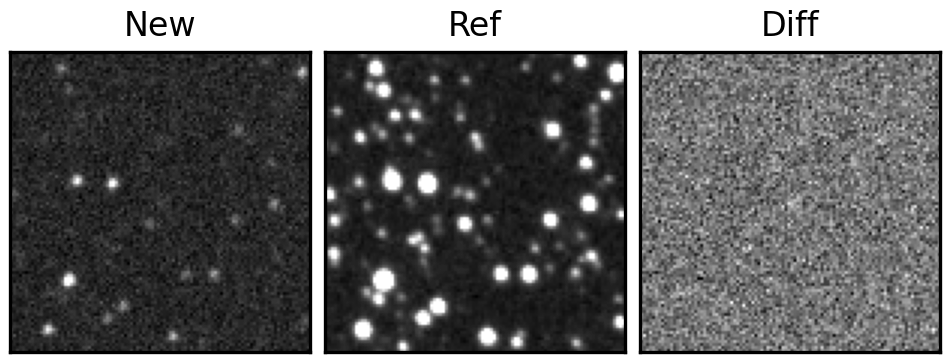
Label: real